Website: crate-barrel
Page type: account-selection
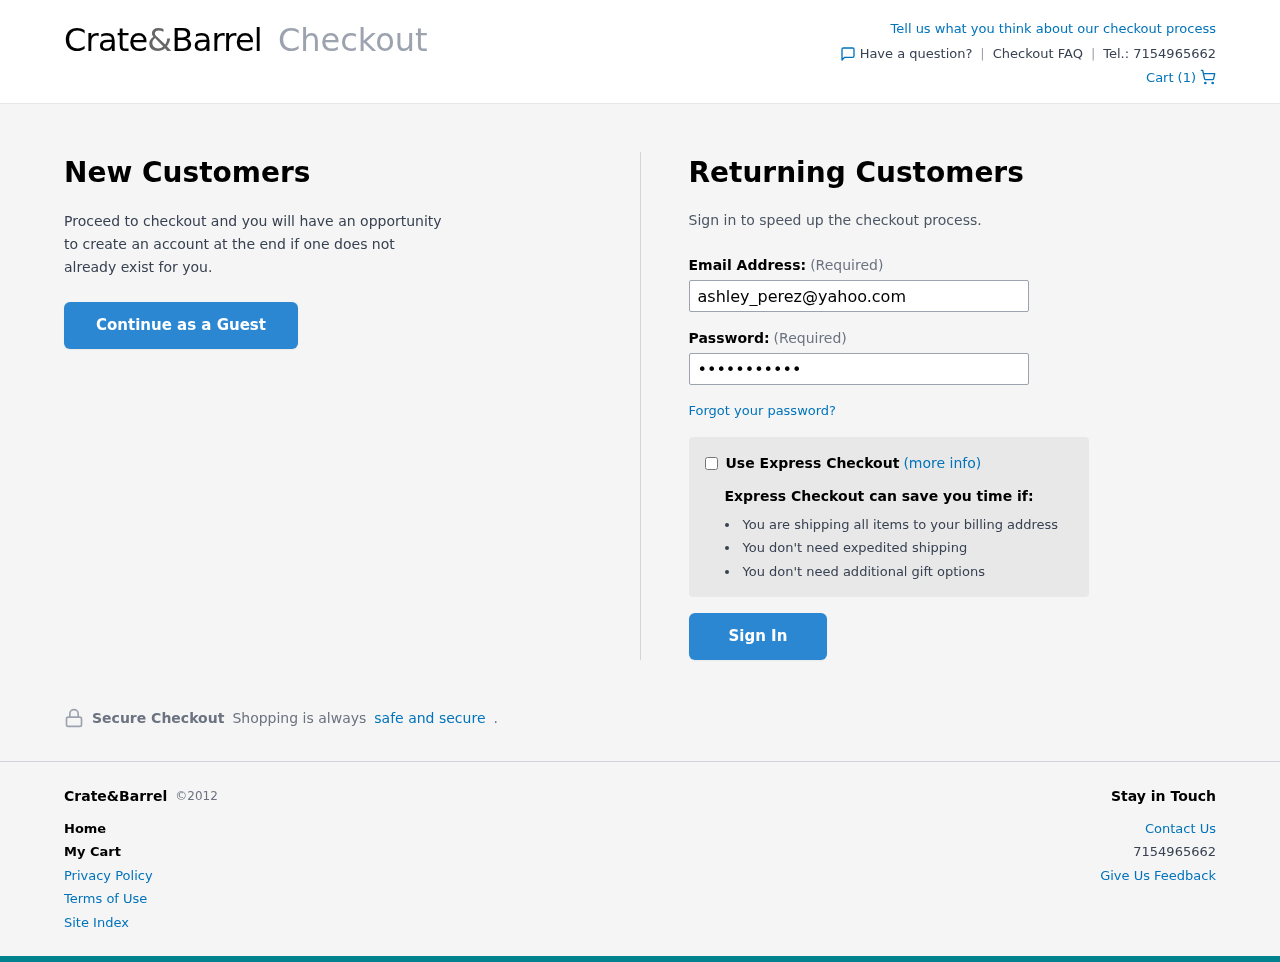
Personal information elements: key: PII_EMAIL
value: ashley_perez@yahoo.com
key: PII_PHONE
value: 7154965662
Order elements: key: ORDER_NUM_ITEMS
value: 1